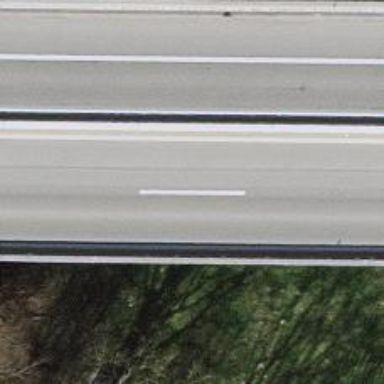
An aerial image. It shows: Trunk highway bridge.